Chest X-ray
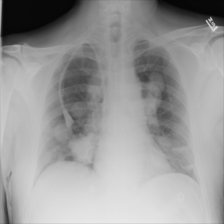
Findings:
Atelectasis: negative
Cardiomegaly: negative
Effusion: negative
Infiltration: negative
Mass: positive
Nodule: negative
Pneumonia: negative
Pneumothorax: negative
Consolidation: negative
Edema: negative
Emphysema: negative
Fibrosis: negative
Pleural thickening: negative
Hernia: negative